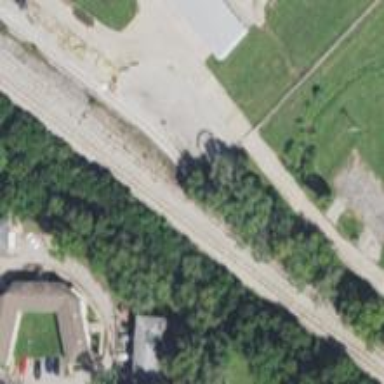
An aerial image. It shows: Disused railway siding.